Question: In my app i am using 'UISearchBar' in xib with 'Xcode' 6. And i have given bar tin color is clear color. It's working on 'iOS 7.1' below.
But main problem is in 'iOS 8.0' it's not working clear color. It's displaying black color.
:

Any one having adventurous of this issue.
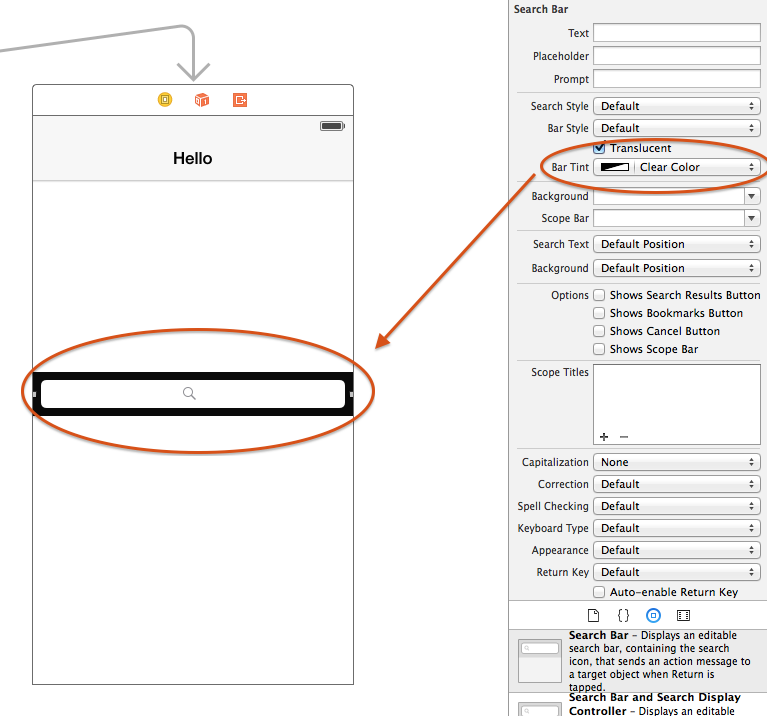
Answer: I had the same problem in search bar so i changed the from .
And it changed the bar style.